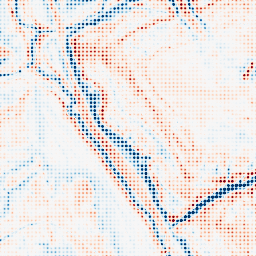
Category: edge_preserving
Decomposition family: bilateral
Decomposition parameters: d: 21
sigma_color: 100
sigma_space: 75
Upsampling method: sinc_hamming
Upsampling parameters: scale: 8
kernel_size: 4
Upsampling scale: 8